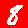
Digit: 8